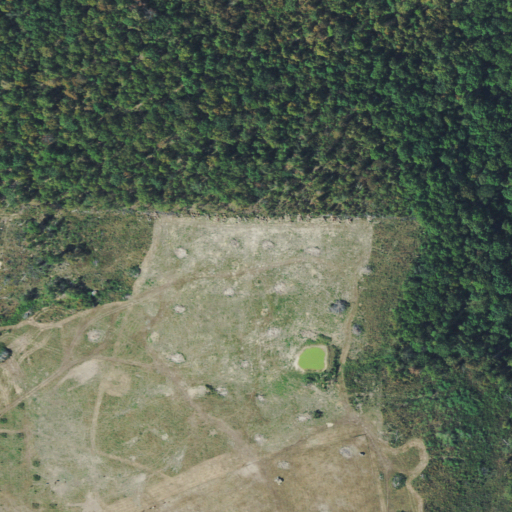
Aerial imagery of mountain in Oklahoma named Low Gap Mountain containing deciduous forest and grassland